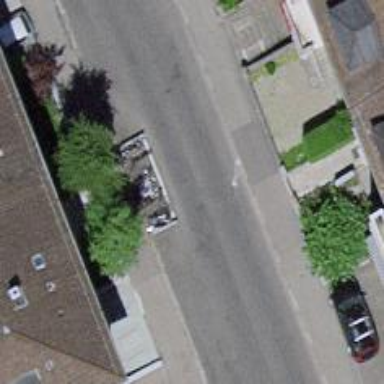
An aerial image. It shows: Bicycle parking area with bollards.